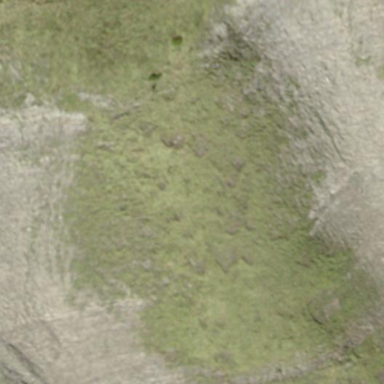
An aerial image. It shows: Natural scree.